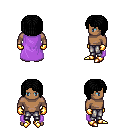
a pixel art fantasy rpg character, male body template, human, dark skin, lavender cape, metal pants, black pageboy hairstyle, gold gloves, gold boots, four views (front, back, left, right), 2x2 character sprite sheet, small pixel art, hard edges, no anti-aliasing